Question: I'm developing android on Mac OS.
In the first time, I use tool command ('<sdk>'/tools/android) to launch as this link: <URL>. It's OK. In Mac OS, the program's UI is same as in Windows as the images in the link.
But now, when I run that command, it only start Android SDK Manager as the image below:

How do I revert it? Please help
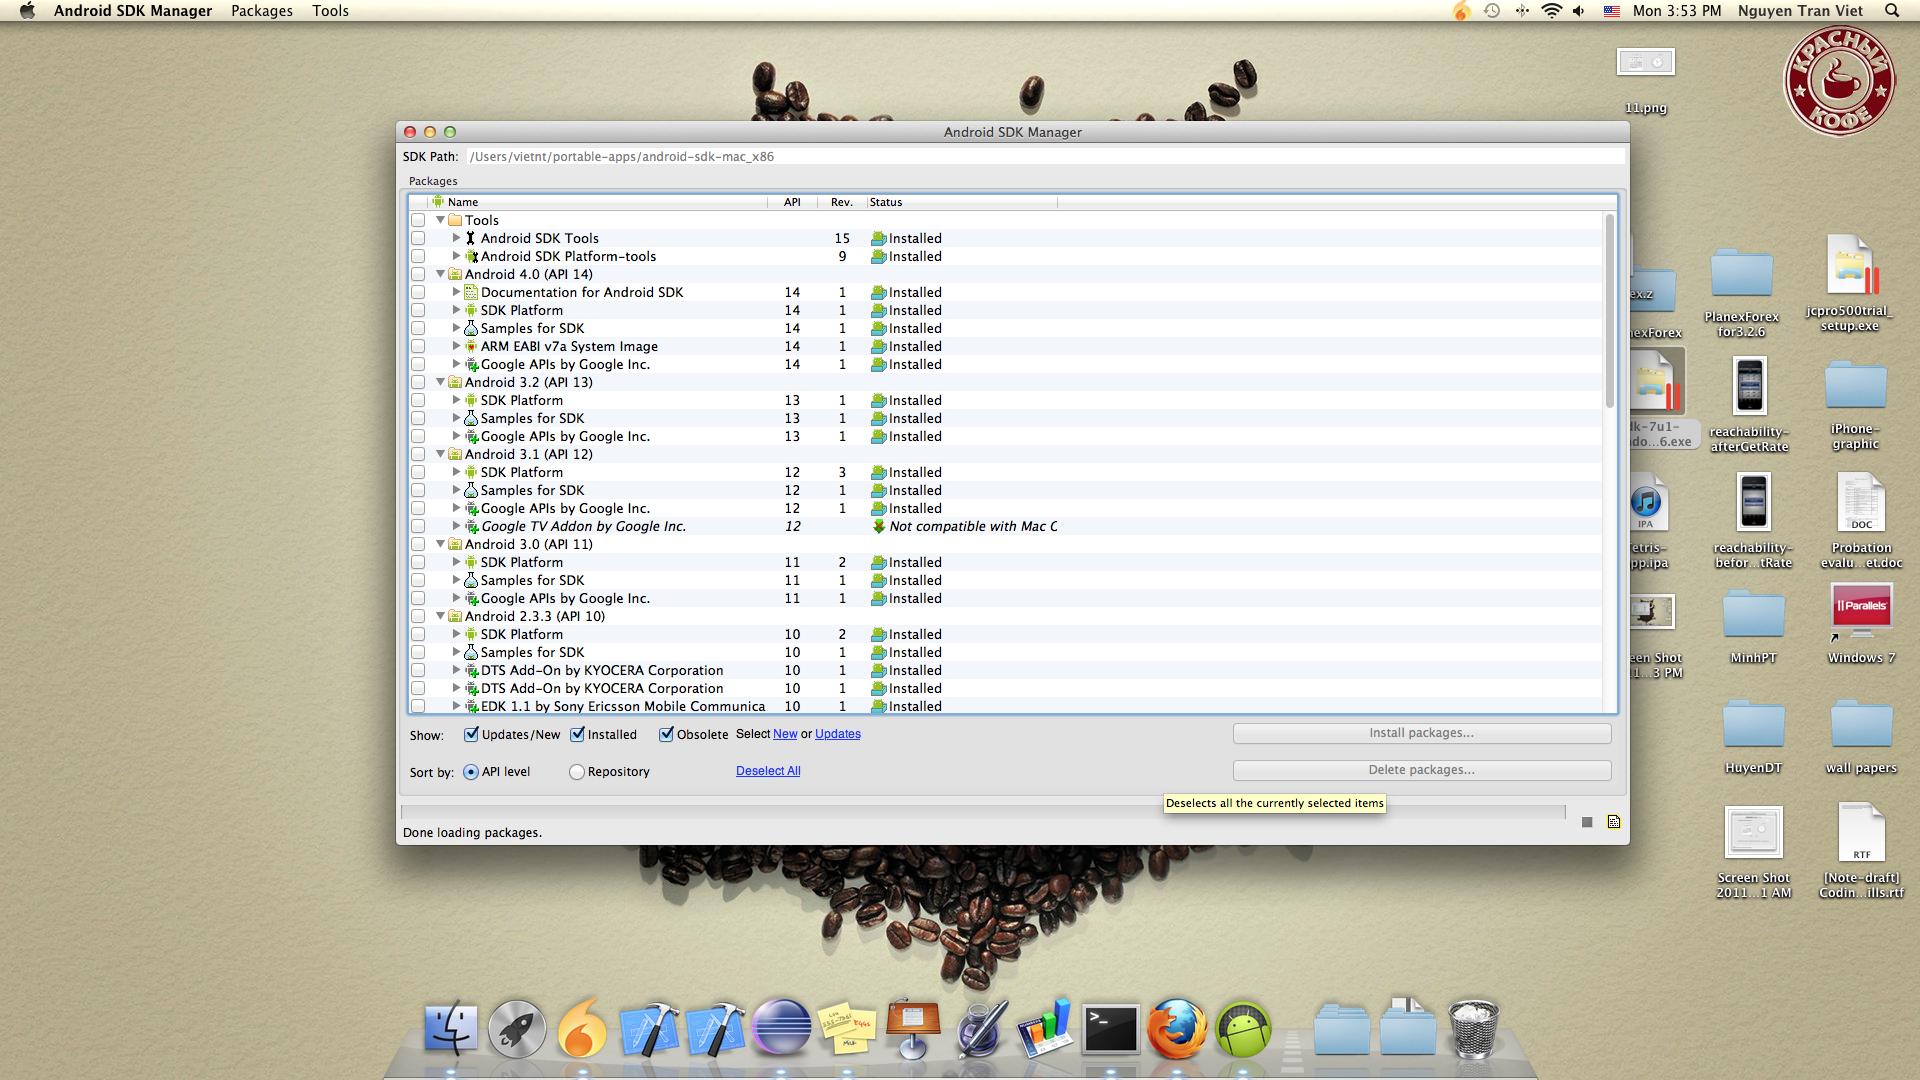
Answer: So you are missing the AVD mannager? This newer update has separate executables for SDK and AVD, so you don't have to wait the SDK to update library. The "AVD manager" executable resides in the same folder as the "SDK manager". Try manualy navigating there. I don't use Mac so I can't help you there, but it should be in the same folder.